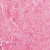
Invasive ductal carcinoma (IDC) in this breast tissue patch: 0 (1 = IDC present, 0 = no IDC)